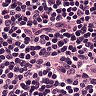
Metastatic tissue present: no